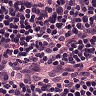
Metastatic tissue present: no